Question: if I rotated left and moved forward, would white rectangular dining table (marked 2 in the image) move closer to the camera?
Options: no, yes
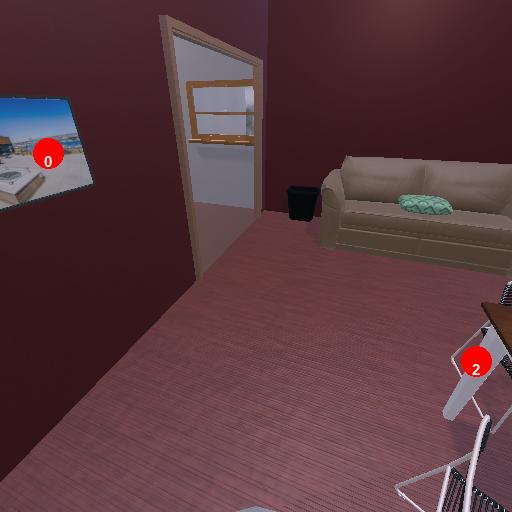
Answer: no